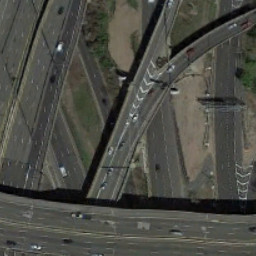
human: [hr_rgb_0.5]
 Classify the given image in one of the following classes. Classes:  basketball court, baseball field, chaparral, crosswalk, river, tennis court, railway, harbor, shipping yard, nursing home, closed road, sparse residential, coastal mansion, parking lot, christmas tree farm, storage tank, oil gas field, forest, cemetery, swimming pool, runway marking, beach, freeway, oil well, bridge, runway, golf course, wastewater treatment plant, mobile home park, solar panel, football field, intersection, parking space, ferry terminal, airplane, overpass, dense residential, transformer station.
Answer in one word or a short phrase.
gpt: overpass